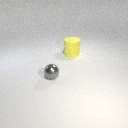
large yellow rubber cylinder to the right of small gray metal sphere